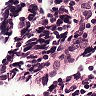
Metastatic tissue present: no